Question: I have two UIImageView, first above second. I want to erase piece of the first image with brush (brush is a png picture with soft edge) to make piece of the second image visible.
I did that by this way:
1) and
2) at I call
It works ok, but frequency of not enough, if user moves finger too fast then I get a lot of short lines (or even points) instead of one long line.
I found information of UIBezierPath and <URL> but author just draws lines by path:
'''
CGContextRef context = UIGraphicsGetCurrentContext();
CGContextAddPath(context, path);
CGContextSetLineCap(context, kCGLineCapRound);
CGContextSetLineWidth(context, self.lineWidth);
CGContextSetStrokeColorWithColor(context, self.lineColor.CGColor);
CGContextStrokePath(context);
'''
How I can draw my png brush with UIBezierPath?
I need something like this

Thanks a lot!
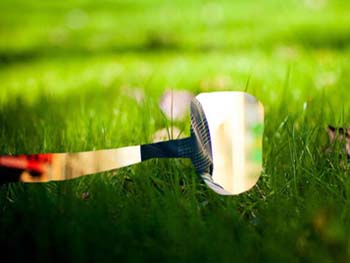
Answer: There is an open source project which will be useful for you .. <URL> will be interesting to study.
Hope that helps!